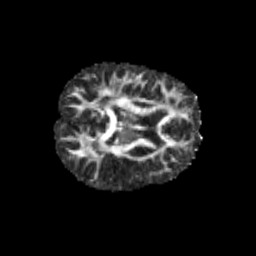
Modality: FA
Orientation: axial
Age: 10
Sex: female
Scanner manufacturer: siemens
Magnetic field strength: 3 T
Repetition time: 3.8 s
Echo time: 0.07 s